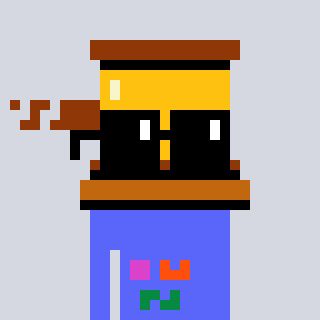
a pixel art character with square black sunglasses, a gavel-shaped head and a purple-colored body on a cool background